九年级 · 解析几何
已知二次函数 $y=a x^{2}+b x+c \quad(a \neq 0)$ 的图象如图所示, 则下列结论: (1) $a b c<0$; (2) $b^{2}$ $-4 a c<0$; (3) $2 a+b>0$; (4) $a-b+c<0$, 其中正确的个数（ ）

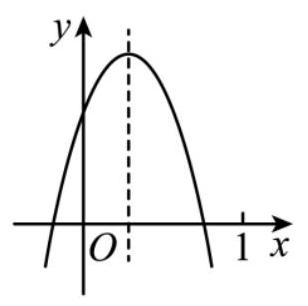
A. 4 个
B. 3 个
C. 2 个
D. 1 个

答案: C
解析: 根据题意可知(1)观察二次函数图象即可得出 $\mathrm{a}<0 、 \mathrm{~b}>0 、 \mathrm{c}>0$, 由此可得出 $\mathrm{abc}<$ 0 , 即(1)正确; (2)由抛物线与 $\mathrm{x}$ 轴有两个交点, 由此可得出 $\triangle=b^{2}-4 a c>0$, 即(2)错误; (3)由(1)可知 $0<b<-2 a$, 由此可得出 $2 a+b<0$, 即(3)错误; (4)观察函数图象可知当 $x=-1$ 时, $\mathrm{y}=\mathrm{a}-\mathrm{b}+\mathrm{c}<0$, 即(4)正确. 综上即可得出结论.

【详解】解：(1)观察二次函数图象可得出： $\mathrm{a}<0,0<-\frac{b}{2 a}<1, \mathrm{c}>0$,

$\therefore 0<\mathrm{b}<-2 \mathrm{a}$,

$\therefore a b c<0$, (1)正确;

(2) $\because$ 二次函数图象与 $\mathrm{x}$ 轴有两个交点,

$\therefore$ 方程 $a x^{2}+b x+c=0$ 有两个不相等的实数根,

$\therefore \triangle=\mathrm{b}^{2}-4 \mathrm{ac}>0$, (2)错误;

(3) $\because 0<\mathrm{b}<-2 \mathrm{a}$,

$\therefore \mathrm{b}-(-2 \mathrm{a})=2 \mathrm{a}+\mathrm{b}<0$, (3)错误;

(4)当 $x=-1$ 时, $y=a-b+c<0$, (4)正确.

综上所述：正确的结论为(1)(4).

故选: C.

【点睛】本题考查二次函数图象与系数的关系, 注意观察二次函数图象找出 $\mathrm{a}<0 、 0<\mathrm{b}<-2 \mathrm{a}$ 、 $\mathrm{c}>0$ 是解题的关键.